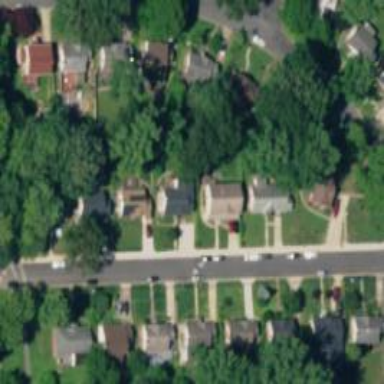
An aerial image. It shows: Neighborhood.